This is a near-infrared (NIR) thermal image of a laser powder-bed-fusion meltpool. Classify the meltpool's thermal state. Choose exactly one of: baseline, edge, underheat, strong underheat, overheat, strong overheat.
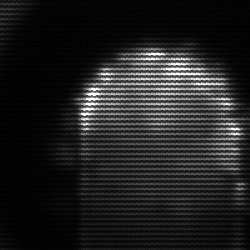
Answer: baseline